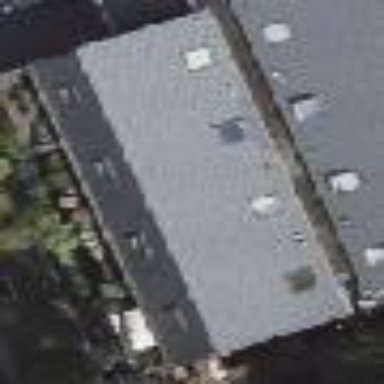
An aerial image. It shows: Building with gabled roof and skillion shape.